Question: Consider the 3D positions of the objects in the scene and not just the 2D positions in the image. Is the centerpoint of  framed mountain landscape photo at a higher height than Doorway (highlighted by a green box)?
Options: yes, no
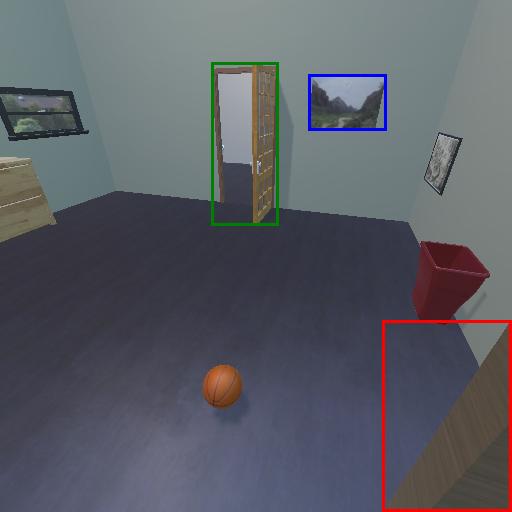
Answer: yes